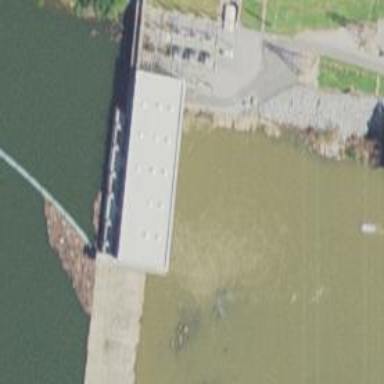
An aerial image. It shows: Hydro power generator using the water-storage method.